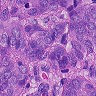
Metastatic tissue present: yes